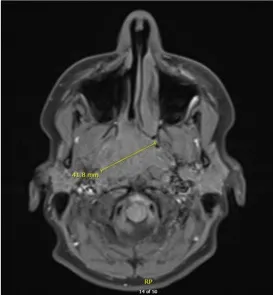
Diagnostic imaging of NPC at primary site. CT scan demonstrating a large mass at the right nasopharynx upon diagnosis (A).
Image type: radiology (ct)